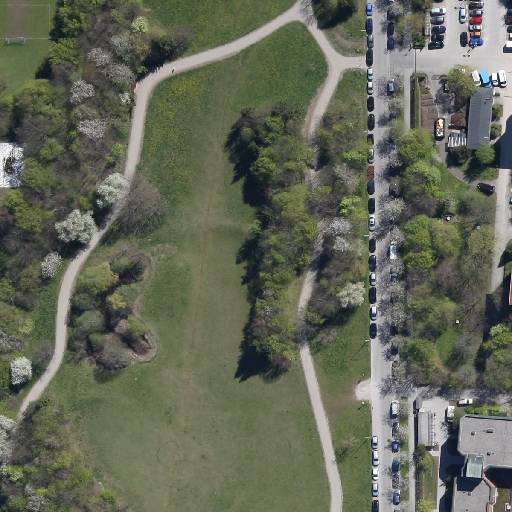
Referring expression: car